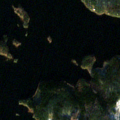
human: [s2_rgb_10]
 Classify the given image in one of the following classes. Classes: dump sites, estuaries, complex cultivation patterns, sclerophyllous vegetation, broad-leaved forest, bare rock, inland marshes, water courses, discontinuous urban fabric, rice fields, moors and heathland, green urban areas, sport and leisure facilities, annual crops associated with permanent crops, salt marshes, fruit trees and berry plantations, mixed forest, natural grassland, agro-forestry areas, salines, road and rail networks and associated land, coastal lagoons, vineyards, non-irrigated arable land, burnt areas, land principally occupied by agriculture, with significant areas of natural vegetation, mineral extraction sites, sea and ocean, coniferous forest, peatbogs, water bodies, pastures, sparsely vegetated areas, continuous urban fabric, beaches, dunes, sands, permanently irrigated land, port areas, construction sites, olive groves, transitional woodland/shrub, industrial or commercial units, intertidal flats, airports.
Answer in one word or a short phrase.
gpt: coniferous forest, mixed forest, water bodies